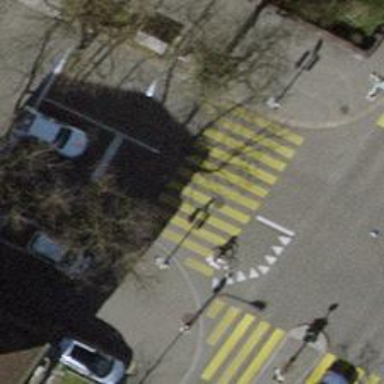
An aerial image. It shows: Road with traffic signals and zebra crossing with traffic signals.